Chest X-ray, PA view. Patient: 46 years old, sex M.
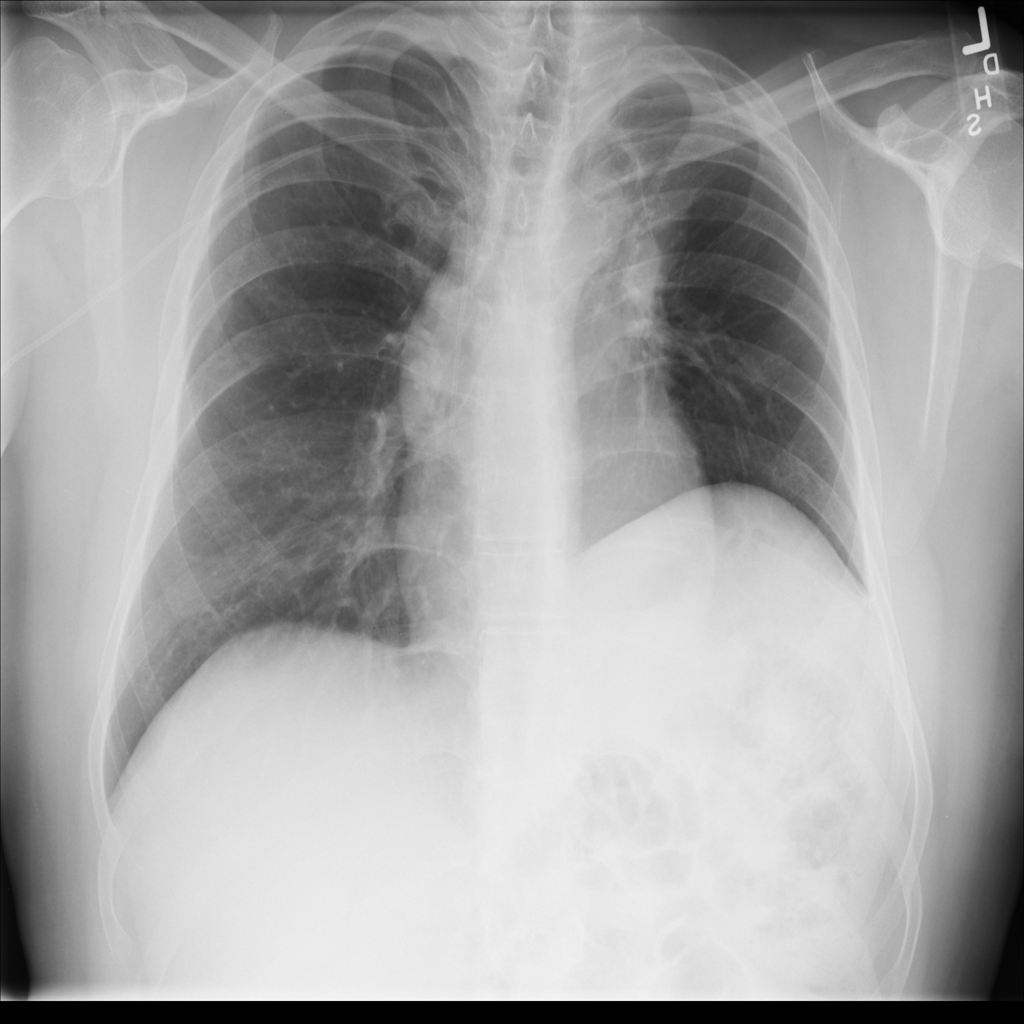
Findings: Mass